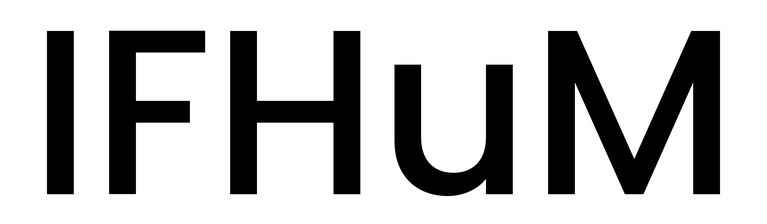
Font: Poppins-Medium